Question: I'm having troubles with a table having a table having a many to many relationship to itself since a requirement can have multiple parents and multiple children. I basically created entities from database using NetBeans wizards and everything else seems to work fine. But doing unit tests for this parent/child relationship I started having failures. Basically, when I add a child to a requirement somehow the child ends up having the parent as a child as well.
I believe is somehow related to the JoinTable having 2 columns pointing to the same key.
Here's the relevant entity code mapping this:
'''
@JoinTable(name = "requirement_has_requirement", joinColumns = {
@JoinColumn(name = "requirement_id", referencedColumnName = "id"),
@JoinColumn(name = "requirement_version", referencedColumnName = "version")}, inverseJoinColumns = {
@JoinColumn(name = "parent_requirement_id", referencedColumnName = "id"),
@JoinColumn(name = "parent_requirement_version", referencedColumnName = "version")})
@ManyToMany
private List<Requirement> requirementList;
@ManyToMany(mappedBy = "requirementList")
private List<Requirement> requirementList1;
'''

If needed, the code can be obtained here: <URL>
The questions are hard to answer, since in reality it doesn't work. In theory requirementList should have child and requirementList1 the parent of the relationship.
When I try to add a child I do something like:
'''
requirement.getRequirementList().add(requirement2);
<Persist requirement here>
'''
Assuming the two requirements are proper valid entities.
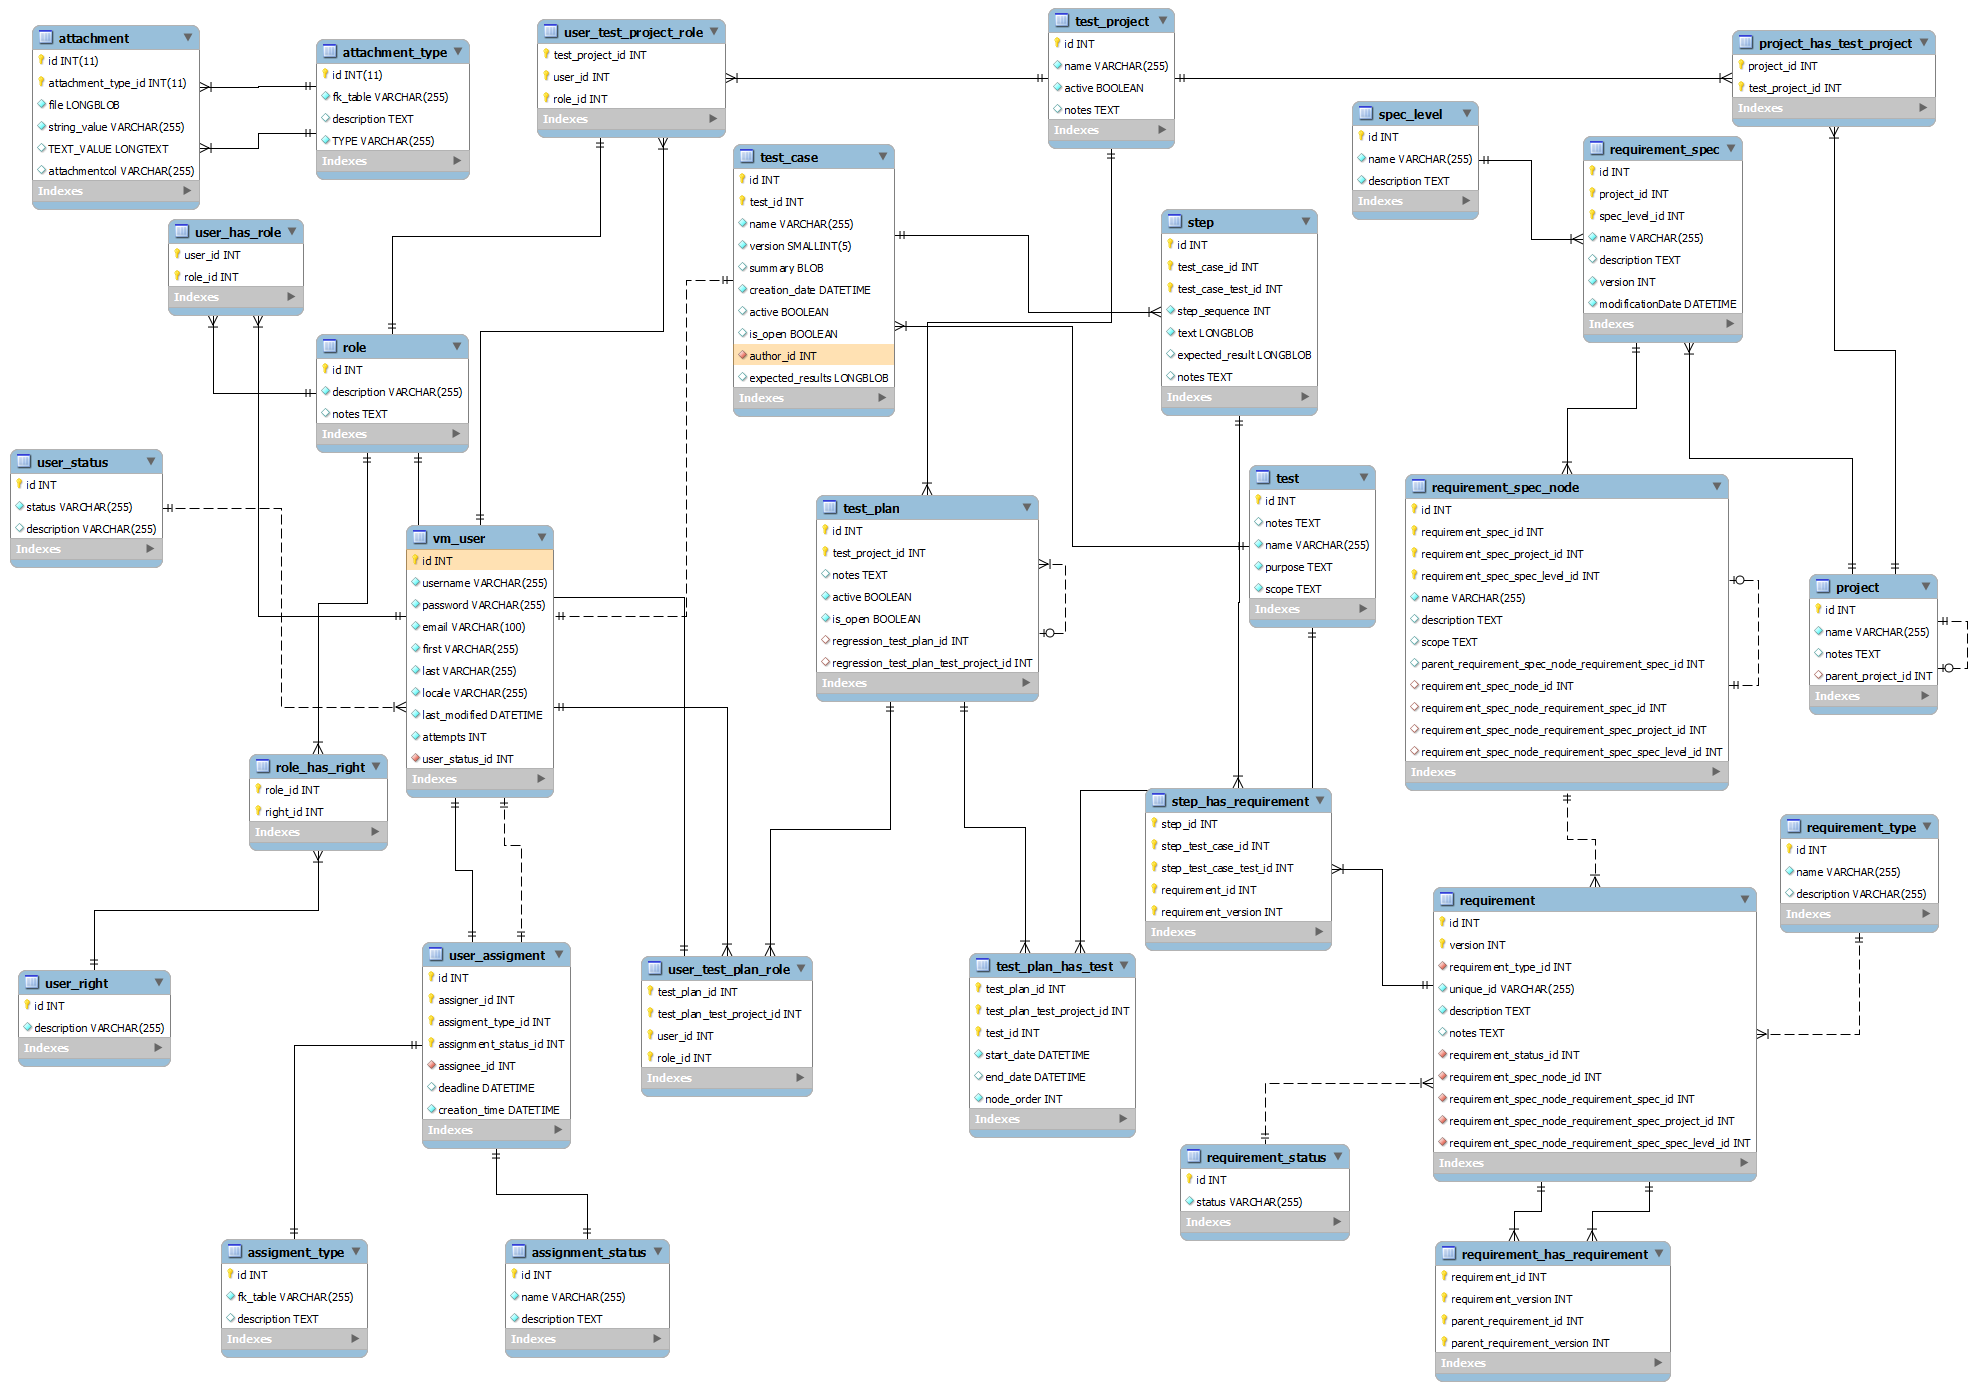
Answer: I suppose the problem is that you add the child to the wrong side of the relationship (you do not update the relationship correctly), depending who is the child in that relationship. As of the persistence part, you must add it to the owning side of the relationship, specifically to the property 'requirementList'. On the other side, your duty is also to update correctly ALSO the not-owning part (the 'requirementList1').
So try the following:
'''
Requirement requirementToUpdate = em.find(Requirement.class, pk);//replace pk with your PrimaryKey value
Requirement newRequirement = new Requirement();//fill in the properties
newRequirement.getRequirementList1().add(requirementToUpdate);//this is very important for your code
requirementToUpdate.getRequirementList().add(newRequirement);//this is very important for persistence
em.persist(newRequirement);//this should not insert anything in the 'requirement_has_requirement' table
em.persist(requirementToUpdate);//this should update the 'requirement_has_requirement' table
'''
For an excerpt from the JPA specification related to updating bilateral relationships, see <URL>.
Also you might consider adding some Cascading (specifically on persist and merge).
For implementing the equals()/hashCode() in JPA, check <URL>, although leaving the default Object implementation would suffice to see if that is the cause of your problem.